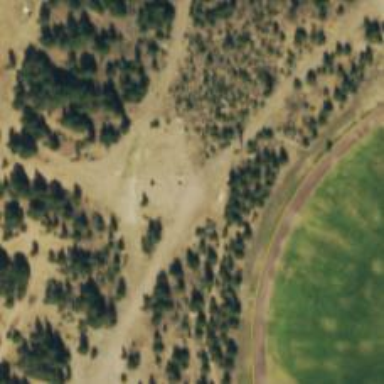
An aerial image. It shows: Disc golf hole.